Question: When I updated my xcode and ios 11.0 ...Some UI changed. I mean there alignment and positions.
One serious issue is coming in my project is that, keyboard is not hiding.
Suppose I am typing something in UITextfield and move to next UITextfield. Here in second UITextfield I used UIActionSheet pickerview. So, when i click on second UITextfield then UIActionSheet pickerview is coming as well as previous keyboard is not hiding. UIActionSheet picker is showing back of keyboard and keyboard is not hiding.
See the above Image.

I already posted this issue here,
<URL>
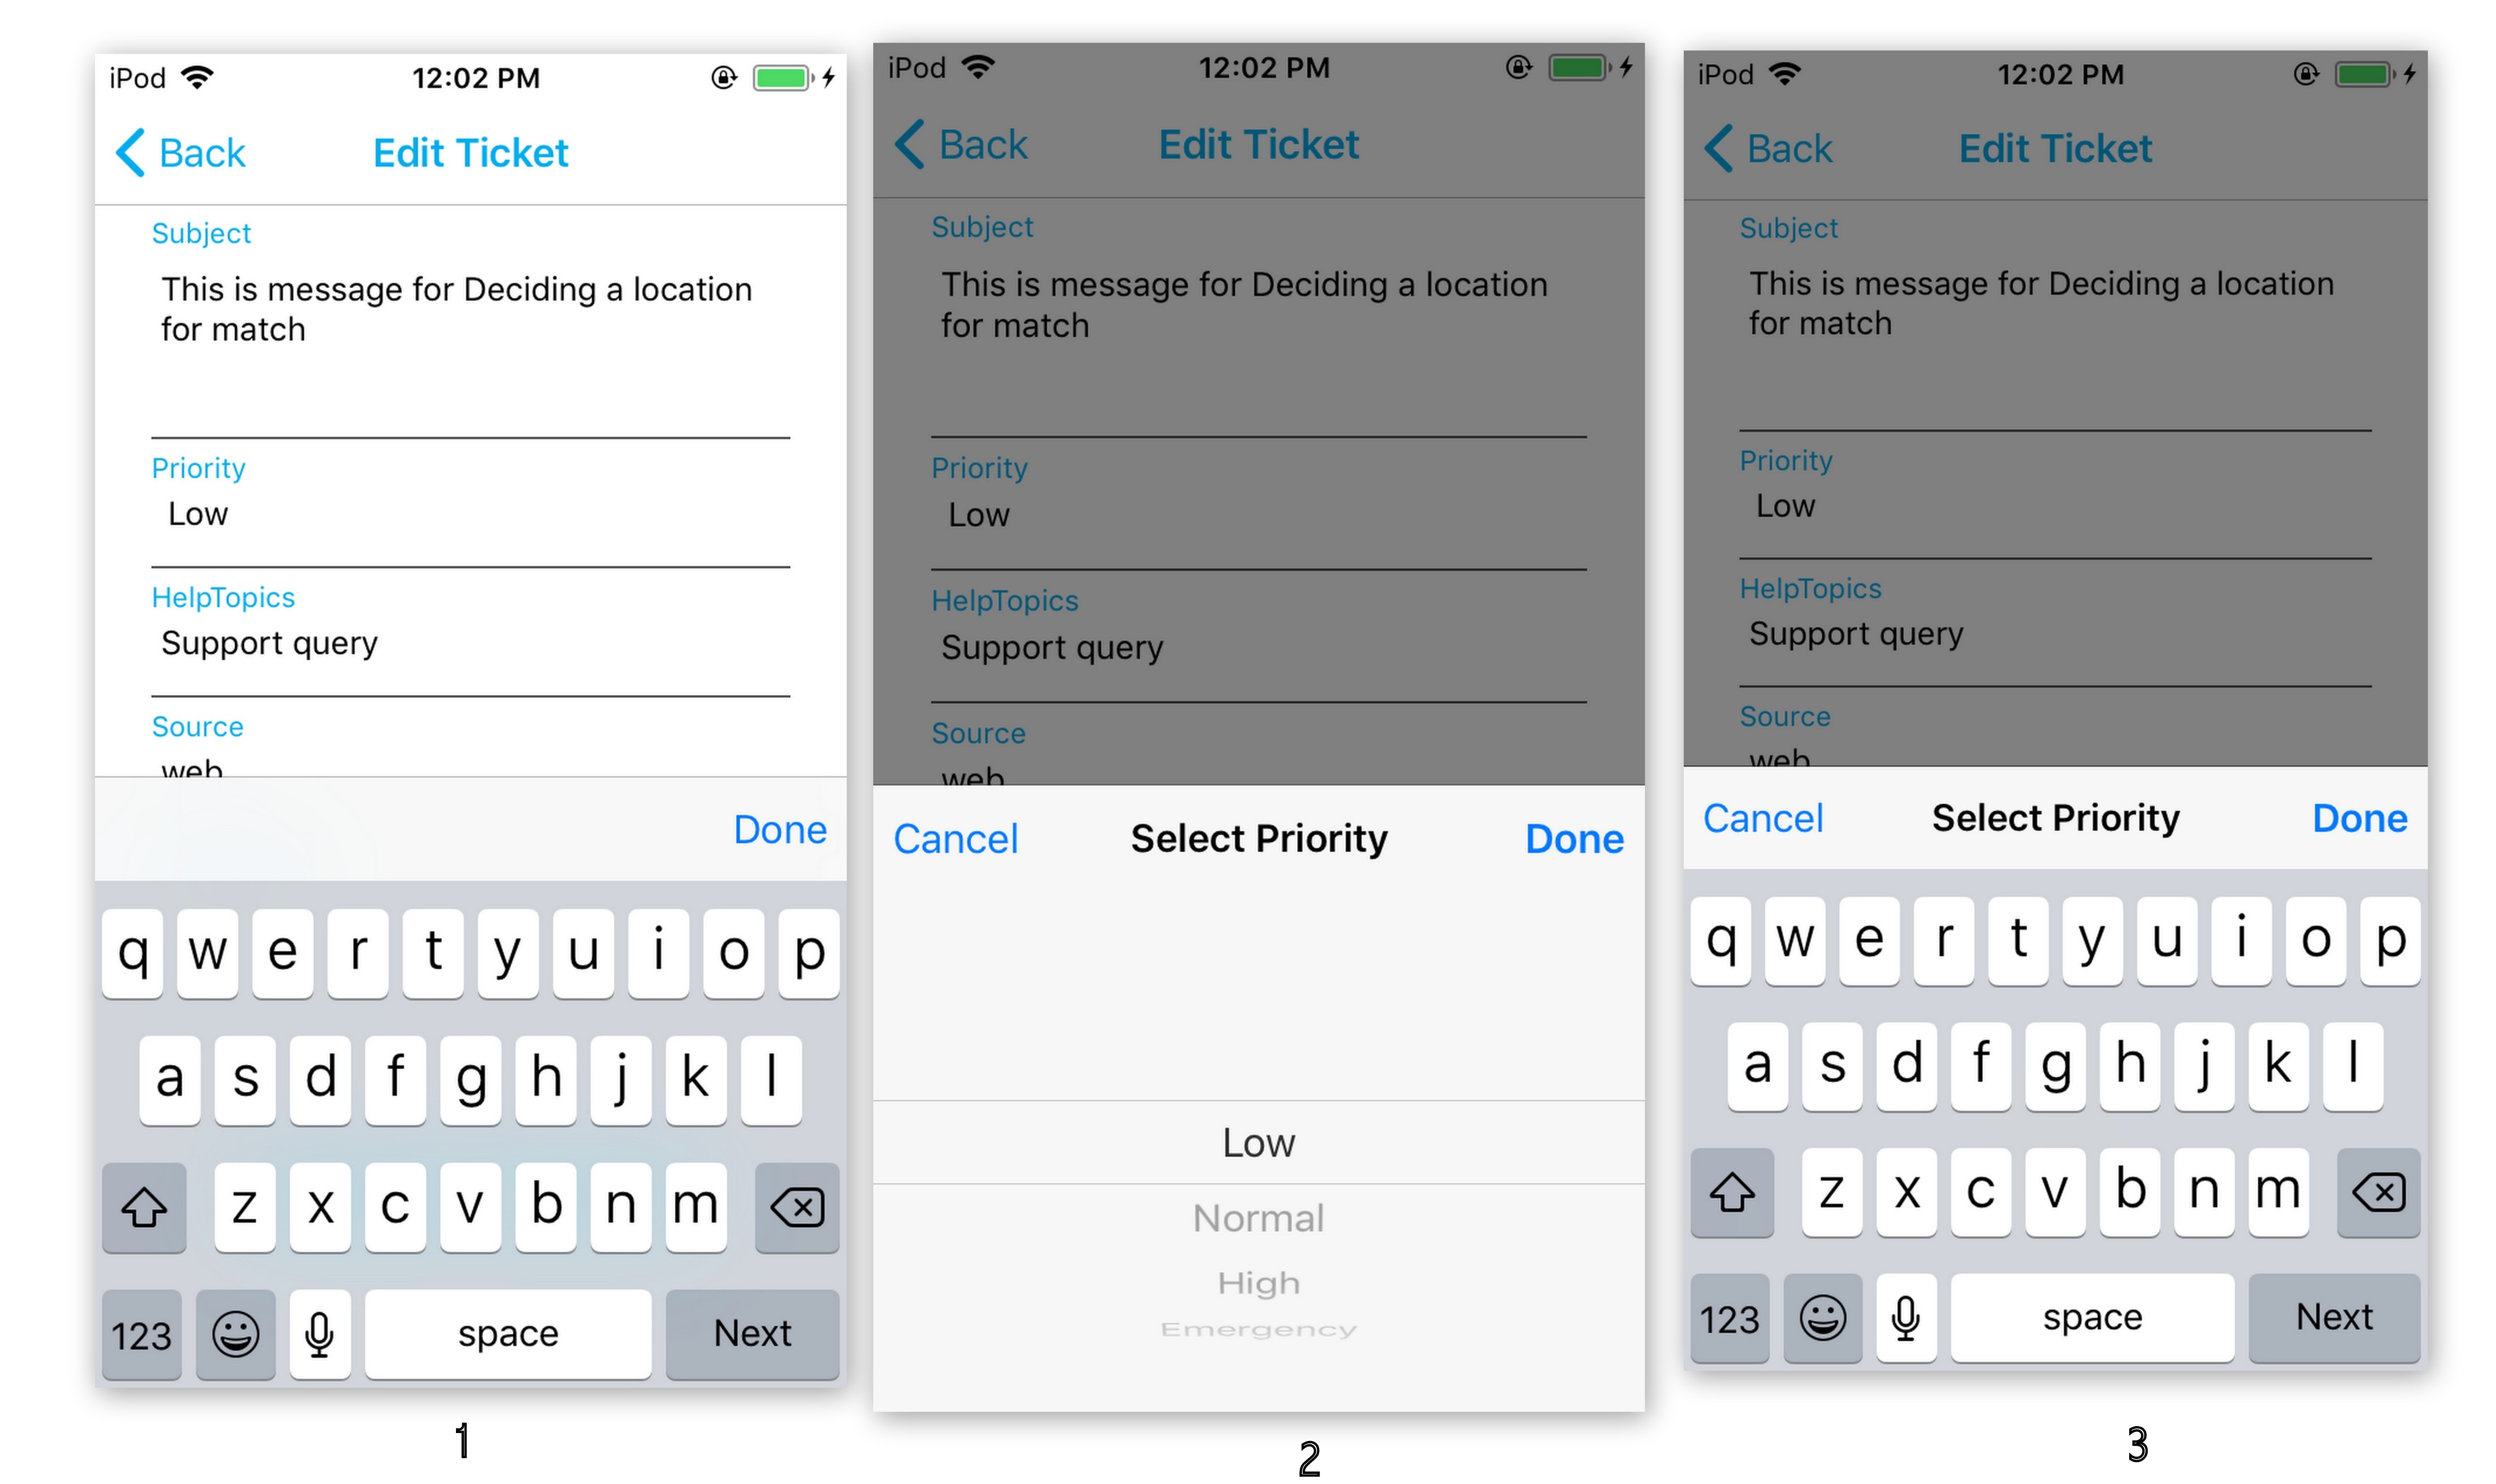
Answer: again same question..! I already given solution for this question. Check below link,
<URL>